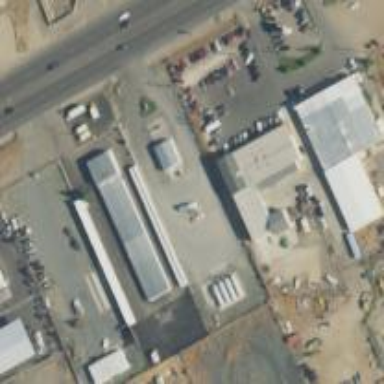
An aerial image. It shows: Commercial area.